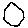
Label: hexagon